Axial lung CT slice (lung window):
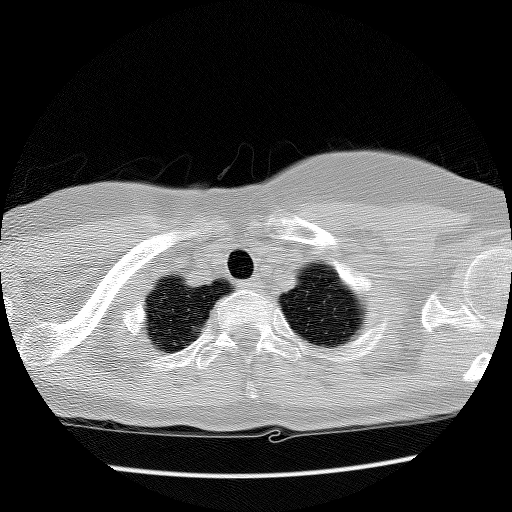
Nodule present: no